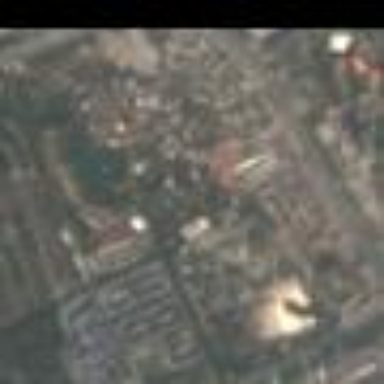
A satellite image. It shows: Theme park.